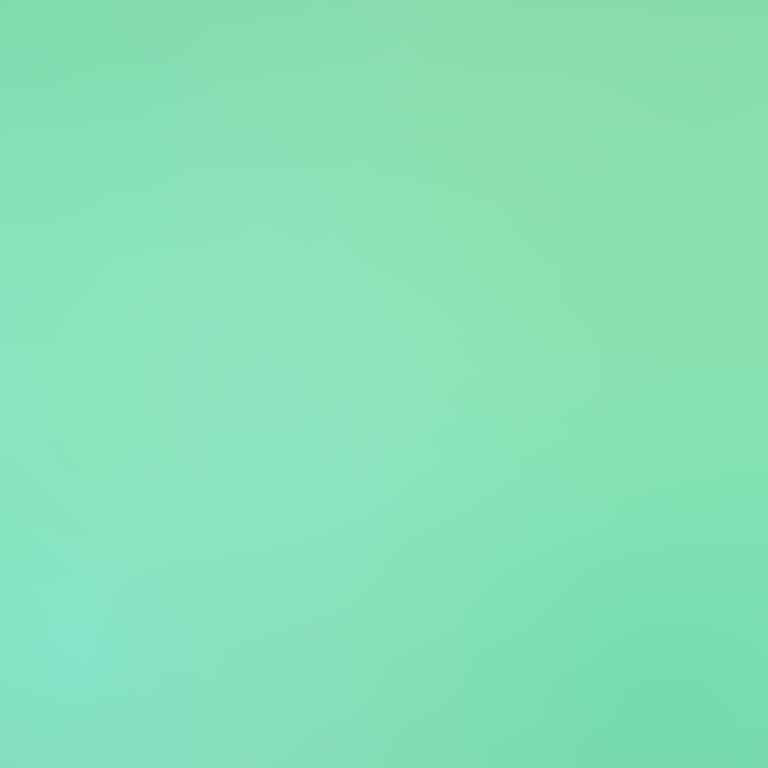
Abstract light effect, smooth gradient from soft teal to light mint, calm atmosphere, diffuse light, no room, no furniture, no objects.